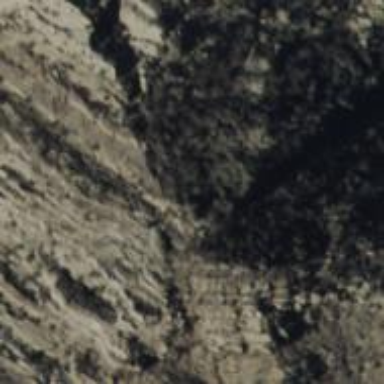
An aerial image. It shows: Natural ridge.